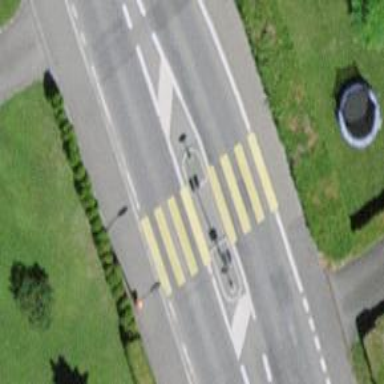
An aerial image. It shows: Zebra crossing on the road.